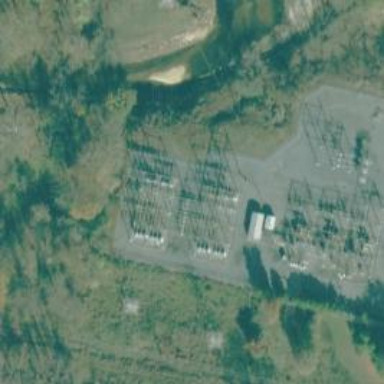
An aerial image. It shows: Switch for power supply.